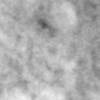
Label: no_change